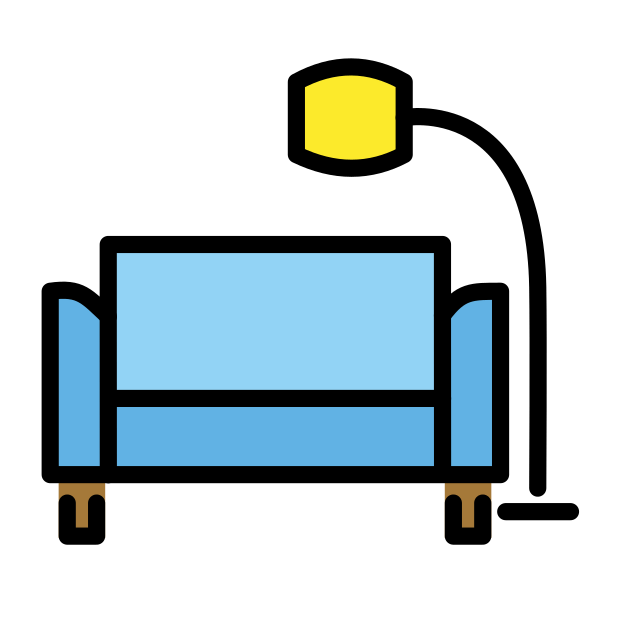
Emoji: 🛋
Name: couch and lamp
Unicode: 0x1f6cb